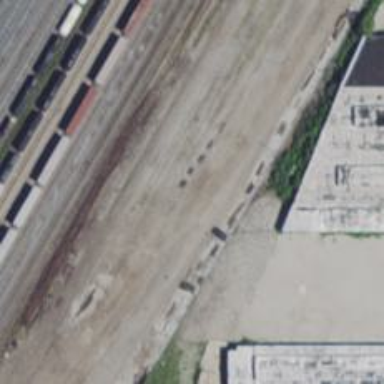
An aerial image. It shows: Railway yard used for servicing trains.